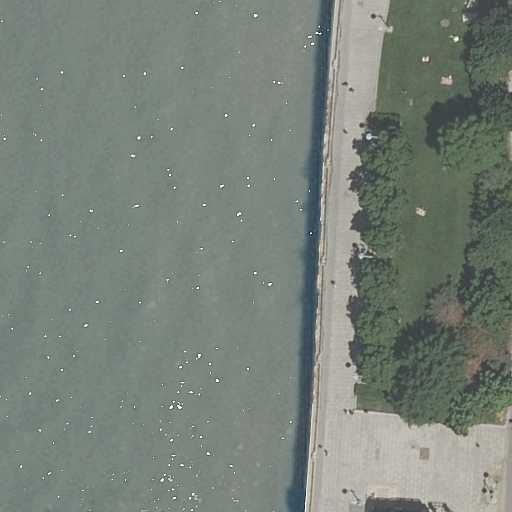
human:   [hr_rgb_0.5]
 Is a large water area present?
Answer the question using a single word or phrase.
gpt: yes

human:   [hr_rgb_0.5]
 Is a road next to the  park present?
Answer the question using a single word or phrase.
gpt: yes

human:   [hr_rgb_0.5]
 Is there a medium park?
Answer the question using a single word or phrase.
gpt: no

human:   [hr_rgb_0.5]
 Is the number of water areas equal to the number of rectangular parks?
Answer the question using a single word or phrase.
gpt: yes

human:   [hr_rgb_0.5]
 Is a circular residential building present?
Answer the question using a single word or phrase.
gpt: no

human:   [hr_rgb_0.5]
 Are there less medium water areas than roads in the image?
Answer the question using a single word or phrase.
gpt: yes

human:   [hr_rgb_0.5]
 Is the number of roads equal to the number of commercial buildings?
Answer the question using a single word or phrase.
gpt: no

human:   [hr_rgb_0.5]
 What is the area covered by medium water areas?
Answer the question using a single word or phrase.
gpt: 0m2

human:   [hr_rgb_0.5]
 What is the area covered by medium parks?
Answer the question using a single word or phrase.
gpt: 0m2

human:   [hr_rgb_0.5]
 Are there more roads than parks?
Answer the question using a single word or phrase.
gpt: yes

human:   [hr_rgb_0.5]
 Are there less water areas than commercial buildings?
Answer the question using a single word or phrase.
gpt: no

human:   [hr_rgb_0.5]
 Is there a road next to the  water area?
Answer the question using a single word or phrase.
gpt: yes

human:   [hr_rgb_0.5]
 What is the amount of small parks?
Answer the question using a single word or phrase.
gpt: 1

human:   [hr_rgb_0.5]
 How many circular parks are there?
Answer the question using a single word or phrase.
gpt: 0

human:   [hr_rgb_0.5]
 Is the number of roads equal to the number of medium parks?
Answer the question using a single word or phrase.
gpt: no

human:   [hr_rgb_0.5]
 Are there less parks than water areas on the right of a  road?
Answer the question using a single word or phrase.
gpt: no

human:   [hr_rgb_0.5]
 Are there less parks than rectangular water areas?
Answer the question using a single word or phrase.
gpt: no

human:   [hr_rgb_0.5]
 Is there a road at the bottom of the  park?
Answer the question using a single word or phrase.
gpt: yes

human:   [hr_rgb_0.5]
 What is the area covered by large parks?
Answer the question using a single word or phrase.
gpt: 0m2

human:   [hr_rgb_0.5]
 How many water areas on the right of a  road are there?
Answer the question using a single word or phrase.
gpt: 0

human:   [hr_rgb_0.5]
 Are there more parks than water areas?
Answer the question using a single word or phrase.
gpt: no

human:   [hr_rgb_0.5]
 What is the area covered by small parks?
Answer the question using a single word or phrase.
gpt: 82m2

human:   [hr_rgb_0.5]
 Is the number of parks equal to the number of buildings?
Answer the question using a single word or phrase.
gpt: no

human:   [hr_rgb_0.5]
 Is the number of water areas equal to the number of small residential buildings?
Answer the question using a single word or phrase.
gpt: no

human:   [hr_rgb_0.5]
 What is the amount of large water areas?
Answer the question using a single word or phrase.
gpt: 1

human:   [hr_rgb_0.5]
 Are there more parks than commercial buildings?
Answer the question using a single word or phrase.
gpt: yes

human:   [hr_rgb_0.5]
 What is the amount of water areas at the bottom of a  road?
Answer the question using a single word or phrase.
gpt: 0

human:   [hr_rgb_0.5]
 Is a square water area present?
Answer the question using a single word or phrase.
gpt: no

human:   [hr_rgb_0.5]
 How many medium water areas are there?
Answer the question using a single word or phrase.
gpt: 0

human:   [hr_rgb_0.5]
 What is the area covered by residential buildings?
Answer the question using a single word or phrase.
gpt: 0m2

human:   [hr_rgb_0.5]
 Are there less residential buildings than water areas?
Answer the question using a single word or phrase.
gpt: yes

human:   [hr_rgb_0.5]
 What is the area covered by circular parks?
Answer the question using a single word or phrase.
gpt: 0m2

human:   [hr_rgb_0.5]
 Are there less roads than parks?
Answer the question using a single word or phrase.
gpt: no

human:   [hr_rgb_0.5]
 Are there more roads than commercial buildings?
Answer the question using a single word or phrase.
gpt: yes

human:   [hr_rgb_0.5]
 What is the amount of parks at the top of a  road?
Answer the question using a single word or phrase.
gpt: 1

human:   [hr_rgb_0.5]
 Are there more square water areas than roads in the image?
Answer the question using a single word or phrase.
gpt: no